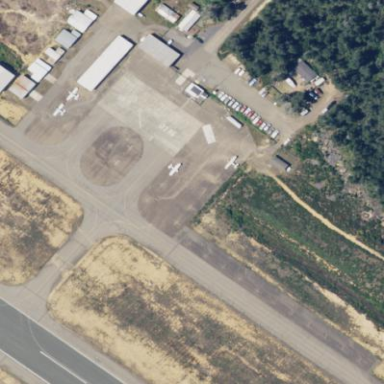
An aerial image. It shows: Apron at the airport.